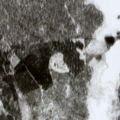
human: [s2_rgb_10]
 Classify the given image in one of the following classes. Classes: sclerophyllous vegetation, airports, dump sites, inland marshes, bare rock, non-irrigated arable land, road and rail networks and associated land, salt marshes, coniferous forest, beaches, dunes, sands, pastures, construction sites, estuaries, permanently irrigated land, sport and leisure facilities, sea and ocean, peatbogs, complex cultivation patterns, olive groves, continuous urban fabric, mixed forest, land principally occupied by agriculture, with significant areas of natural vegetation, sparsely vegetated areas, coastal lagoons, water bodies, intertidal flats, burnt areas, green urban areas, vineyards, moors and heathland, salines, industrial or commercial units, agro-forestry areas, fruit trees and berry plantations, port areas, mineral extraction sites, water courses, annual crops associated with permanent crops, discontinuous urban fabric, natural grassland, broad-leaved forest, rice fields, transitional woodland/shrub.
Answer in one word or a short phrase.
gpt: coniferous forest, peatbogs